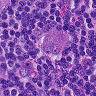
Metastatic tissue present: yes